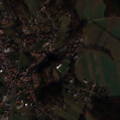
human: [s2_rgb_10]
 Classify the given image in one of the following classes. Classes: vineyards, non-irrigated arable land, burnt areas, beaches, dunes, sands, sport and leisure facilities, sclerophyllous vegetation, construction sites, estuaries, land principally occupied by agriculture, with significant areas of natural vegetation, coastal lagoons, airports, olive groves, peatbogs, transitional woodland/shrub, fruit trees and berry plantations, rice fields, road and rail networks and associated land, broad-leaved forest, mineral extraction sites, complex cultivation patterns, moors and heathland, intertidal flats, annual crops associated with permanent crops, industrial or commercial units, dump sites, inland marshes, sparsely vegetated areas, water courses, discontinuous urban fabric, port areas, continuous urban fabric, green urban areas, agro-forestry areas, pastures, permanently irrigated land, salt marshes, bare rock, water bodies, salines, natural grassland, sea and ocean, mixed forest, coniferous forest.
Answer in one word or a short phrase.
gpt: discontinuous urban fabric, non-irrigated arable land, land principally occupied by agriculture, with significant areas of natural vegetation, broad-leaved forest, mixed forest